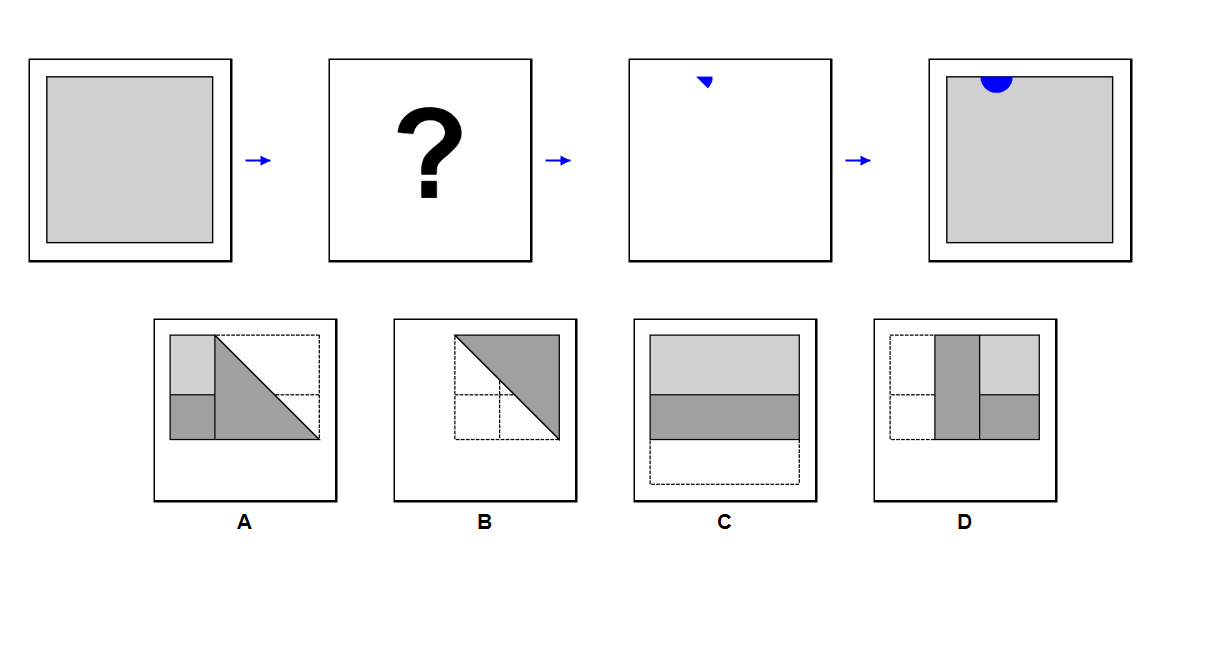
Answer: A